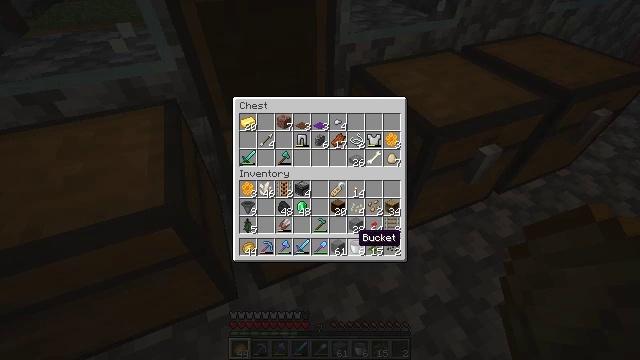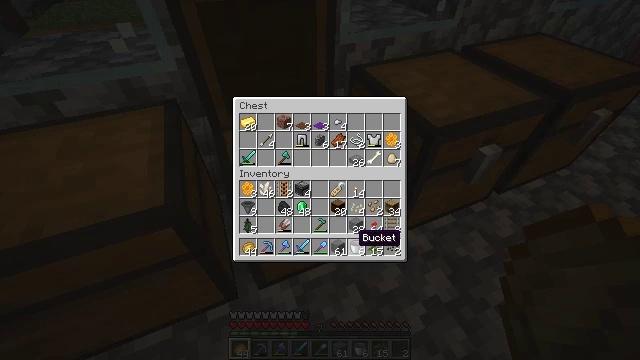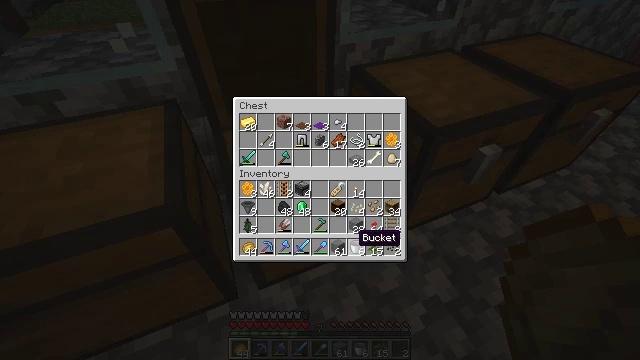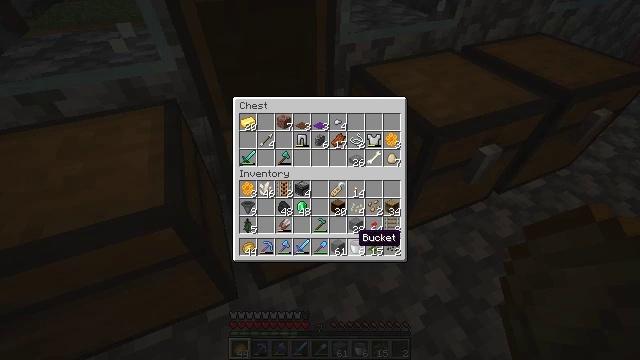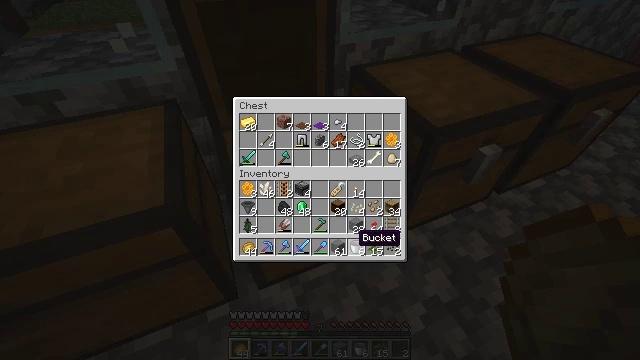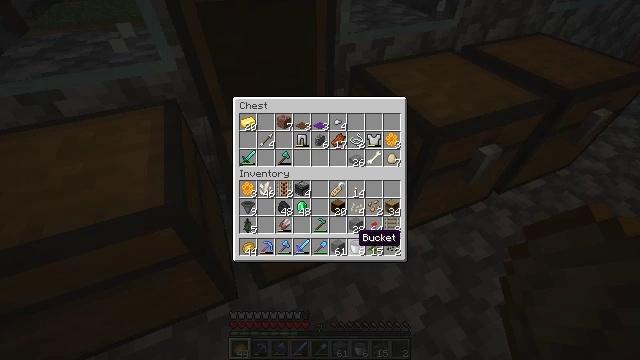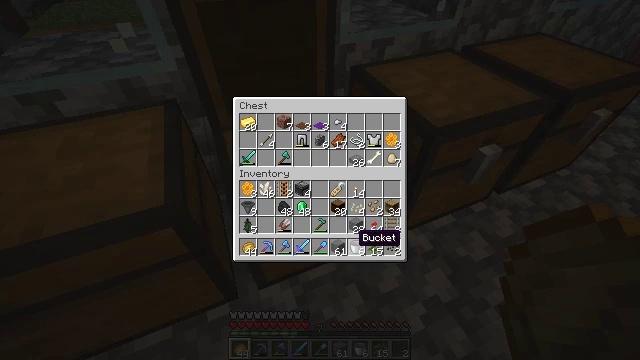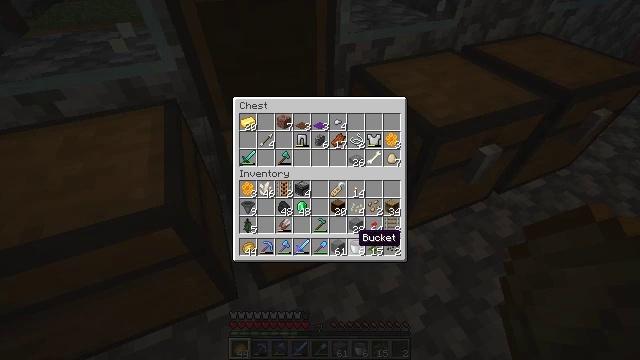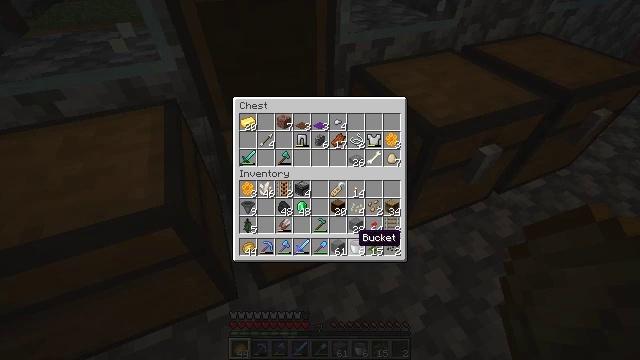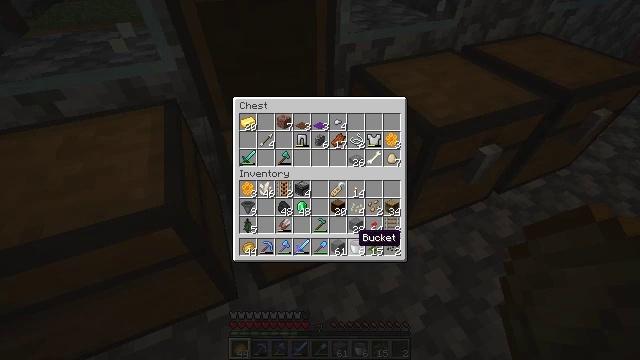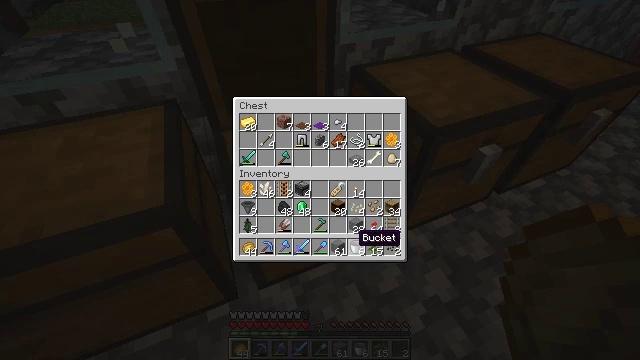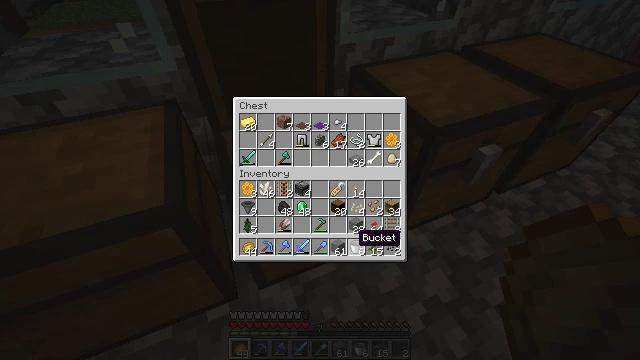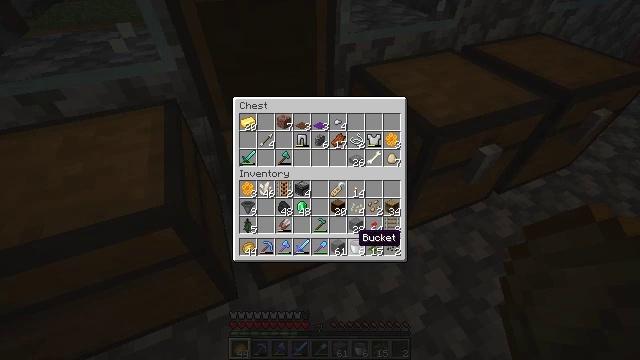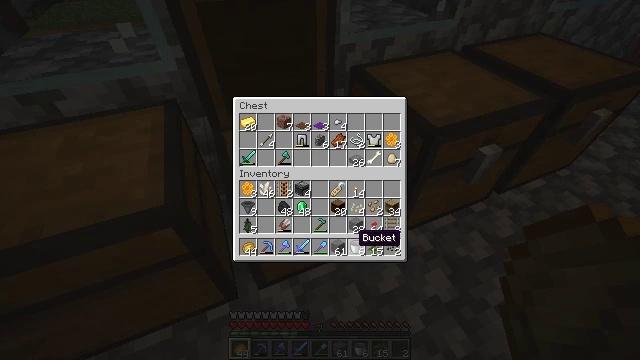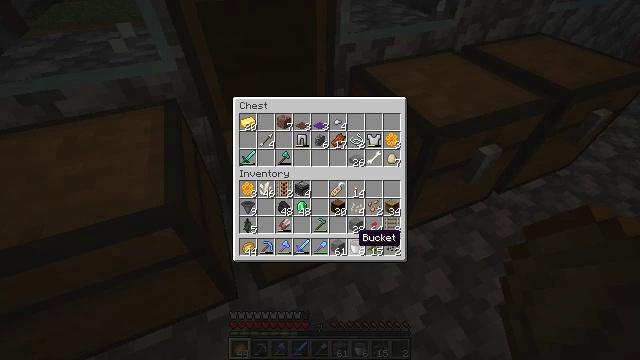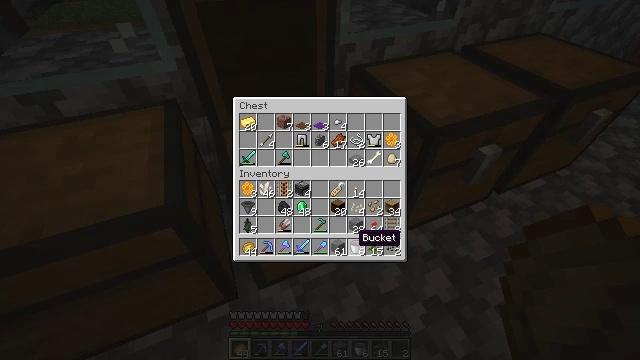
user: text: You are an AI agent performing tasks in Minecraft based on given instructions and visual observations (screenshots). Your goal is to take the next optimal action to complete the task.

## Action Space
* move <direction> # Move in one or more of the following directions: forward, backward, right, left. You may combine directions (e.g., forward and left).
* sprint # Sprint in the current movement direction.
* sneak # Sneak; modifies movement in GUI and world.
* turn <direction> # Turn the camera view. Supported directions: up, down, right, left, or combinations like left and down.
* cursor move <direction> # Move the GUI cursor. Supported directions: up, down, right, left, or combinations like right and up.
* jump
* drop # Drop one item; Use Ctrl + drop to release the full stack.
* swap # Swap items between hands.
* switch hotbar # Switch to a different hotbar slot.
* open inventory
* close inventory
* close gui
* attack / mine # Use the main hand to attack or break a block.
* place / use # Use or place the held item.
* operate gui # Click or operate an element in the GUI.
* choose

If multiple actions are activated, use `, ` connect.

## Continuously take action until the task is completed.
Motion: motion action
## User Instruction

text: Attack the brewing stand to gather it.
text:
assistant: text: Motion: no_op
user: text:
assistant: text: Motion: no_op
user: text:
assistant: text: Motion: no_op
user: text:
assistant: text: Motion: no_op
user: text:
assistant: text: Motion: no_op
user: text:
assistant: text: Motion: no_op
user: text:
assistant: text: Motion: no_op
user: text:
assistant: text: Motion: no_op
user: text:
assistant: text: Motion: no_op
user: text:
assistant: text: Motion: no_op
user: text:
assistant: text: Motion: no_op
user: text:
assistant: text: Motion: no_op
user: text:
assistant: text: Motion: no_op
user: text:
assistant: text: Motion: no_op
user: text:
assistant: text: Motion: no_op
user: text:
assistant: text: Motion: no_op
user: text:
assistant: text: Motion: no_op
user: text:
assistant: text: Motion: no_op
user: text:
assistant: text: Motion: no_op
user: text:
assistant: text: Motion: no_op
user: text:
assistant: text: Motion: no_op
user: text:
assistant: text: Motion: no_op
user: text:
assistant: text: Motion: no_op
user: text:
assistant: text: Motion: no_op
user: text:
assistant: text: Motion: no_op
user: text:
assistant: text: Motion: no_op
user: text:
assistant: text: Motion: no_op
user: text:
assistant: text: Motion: no_op
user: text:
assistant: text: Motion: no_op
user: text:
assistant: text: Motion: no_op